RGB frame:
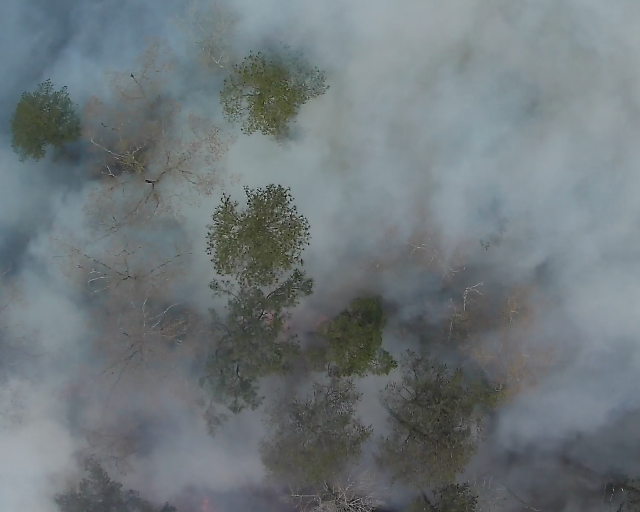
Thermal frame:
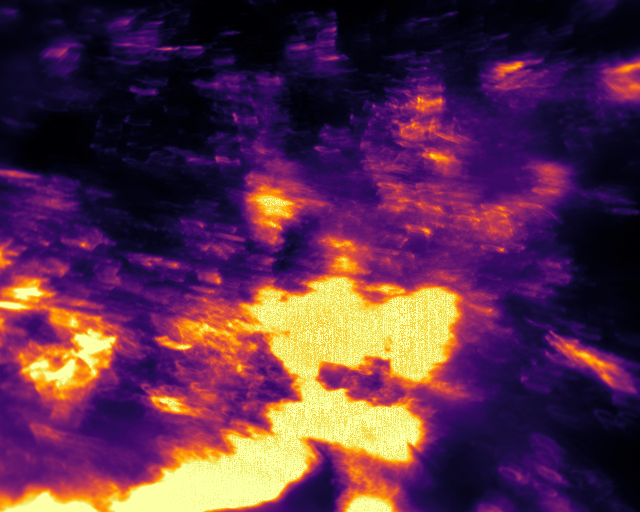
Captured: 2026-02-26 03:11:10
Pixels at or above 80 °C: 127721 (fraction of frame: 0.3898)